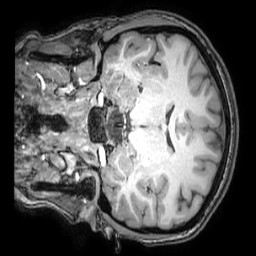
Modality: T1w
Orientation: coronal
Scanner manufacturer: philips
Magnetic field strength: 3 T
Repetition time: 0.008 s
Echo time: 0.0035 s